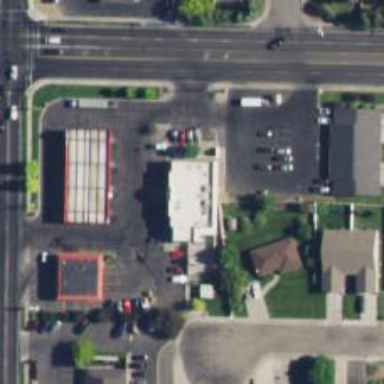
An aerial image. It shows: Convenience shop.